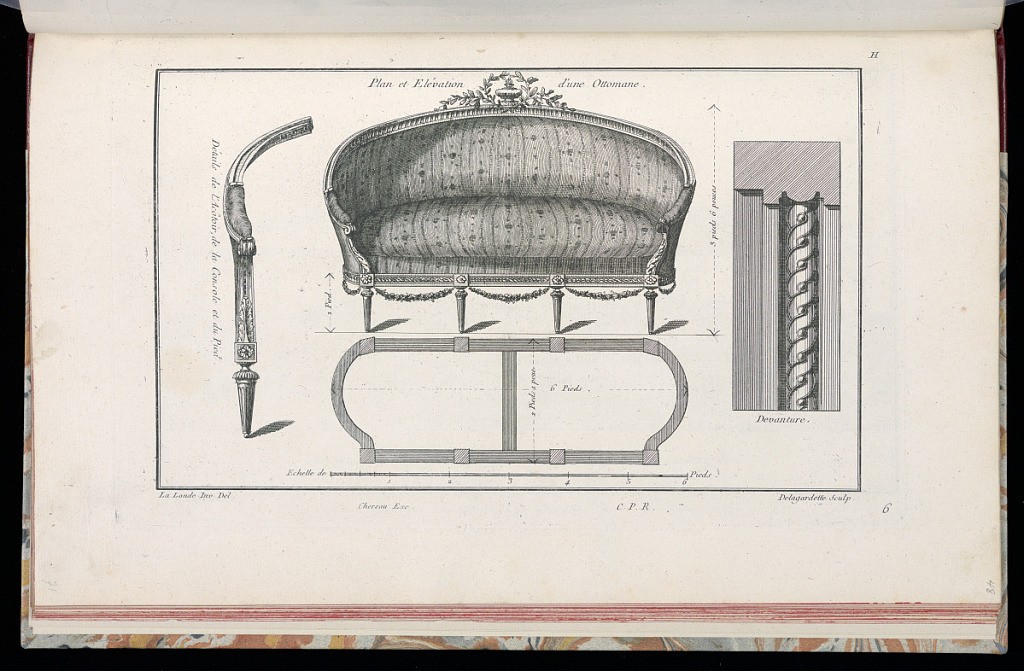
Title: Plan et Elévation d'une Ottomane
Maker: Richard de Lalonde, French, active 1780–96
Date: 1775-1788
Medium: Etching on off-white laid paper
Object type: Print
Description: Plan and elevation of a sofa with curved ends. The sofa is decorated with a striped textile; the sofa frame is carved wit ornament motifs including rosettes, acanthus leaves, garland, interlinked piastre, and, at top, an urn surrounded by laurel branches. On either side of the sofa are details of the carving. The plate is signed and numbered.